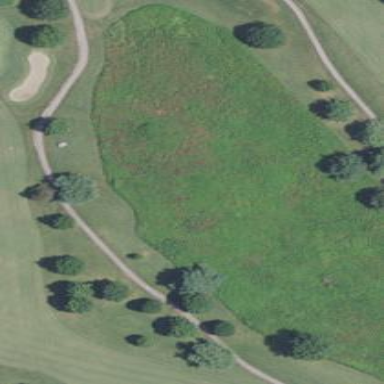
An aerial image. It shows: Grassy area designated as golf fairway.